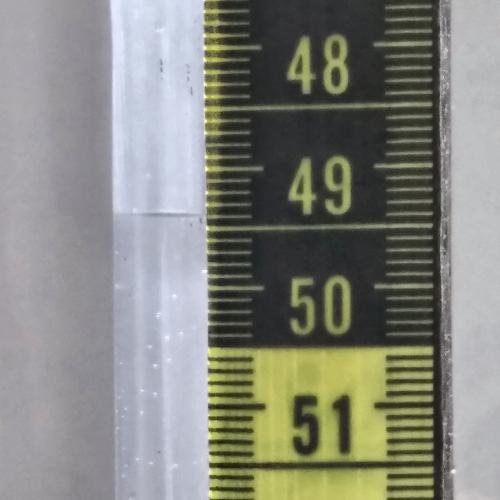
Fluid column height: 49.4 cm